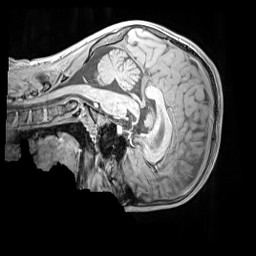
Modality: MP2RAGE
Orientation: sagittal
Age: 12
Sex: male
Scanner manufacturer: siemens
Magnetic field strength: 3 T
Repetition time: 4 s
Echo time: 0.00303 s